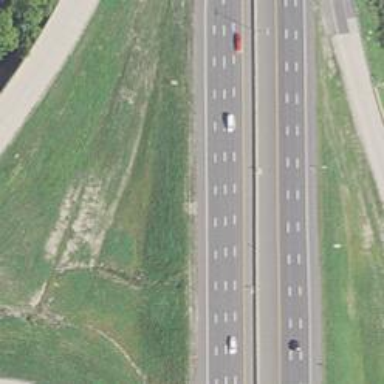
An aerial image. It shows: Asphalt motorway.